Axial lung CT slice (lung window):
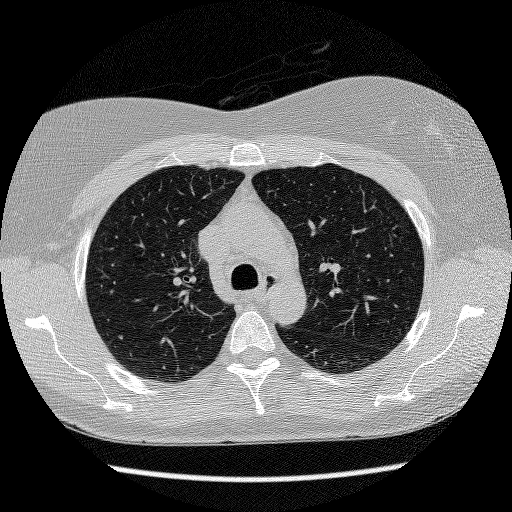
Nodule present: no